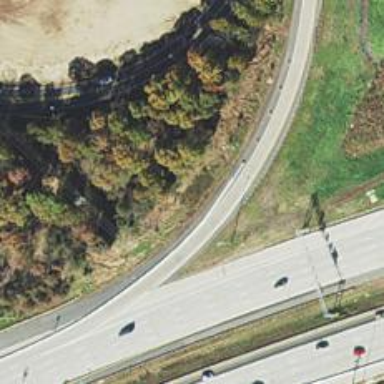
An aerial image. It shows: Motorway link.